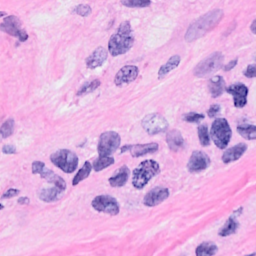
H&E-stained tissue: Breast